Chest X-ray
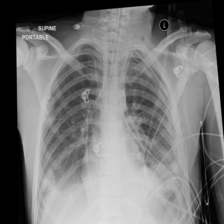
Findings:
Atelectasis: negative
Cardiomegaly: negative
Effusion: positive
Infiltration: negative
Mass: negative
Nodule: negative
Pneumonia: negative
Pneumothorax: negative
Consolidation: negative
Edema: negative
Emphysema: negative
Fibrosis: negative
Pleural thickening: negative
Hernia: negative